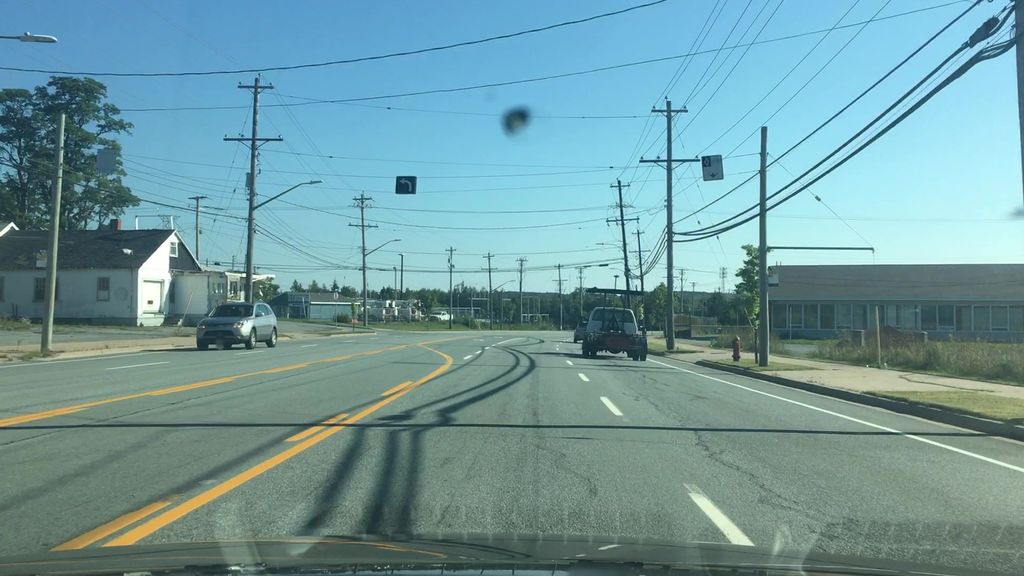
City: halifax